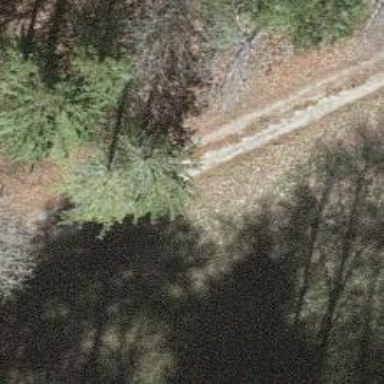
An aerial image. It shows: Gravel track with grade 2 quality.